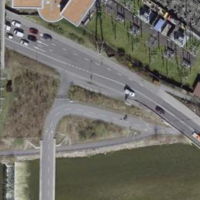
EUNIS habitat code: 53
Species observed at this site:
Rhamnus cathartica
Tussilago farfara